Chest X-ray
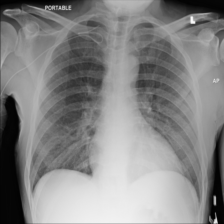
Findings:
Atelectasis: negative
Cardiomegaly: negative
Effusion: negative
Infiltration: negative
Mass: negative
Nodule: negative
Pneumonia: negative
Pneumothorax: negative
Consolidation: negative
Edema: negative
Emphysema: negative
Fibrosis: negative
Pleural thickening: negative
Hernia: negative